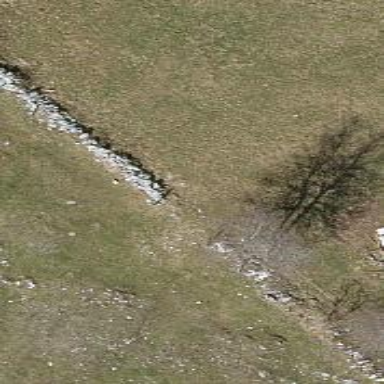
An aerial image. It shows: Wall barrier.